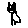
Label: cat